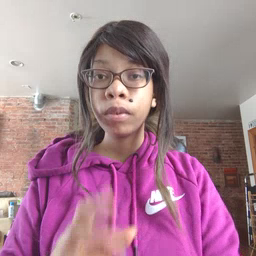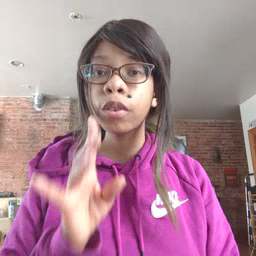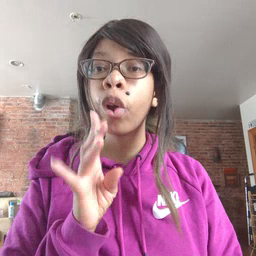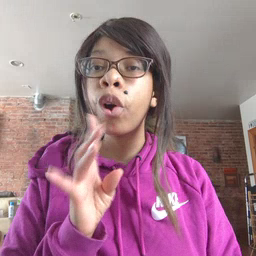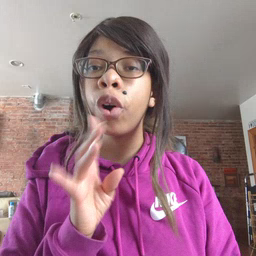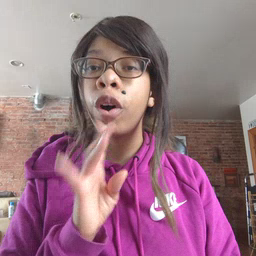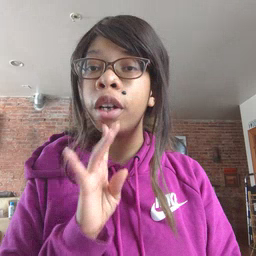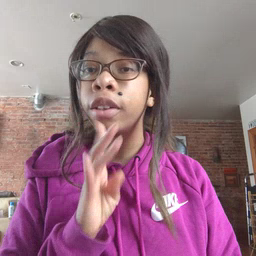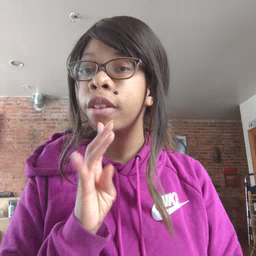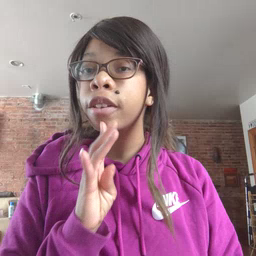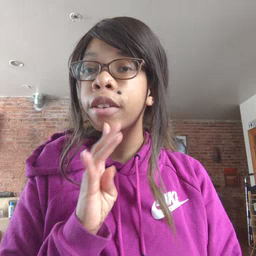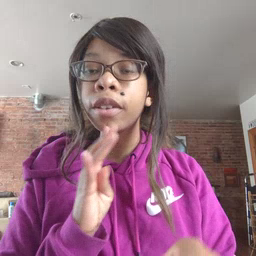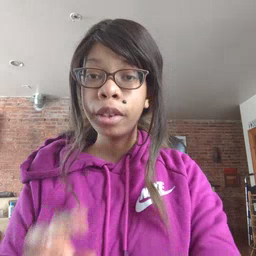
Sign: talk